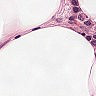
Metastatic tissue present: no